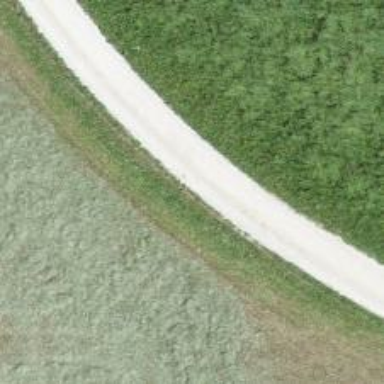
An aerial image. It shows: Unclassified paved road.